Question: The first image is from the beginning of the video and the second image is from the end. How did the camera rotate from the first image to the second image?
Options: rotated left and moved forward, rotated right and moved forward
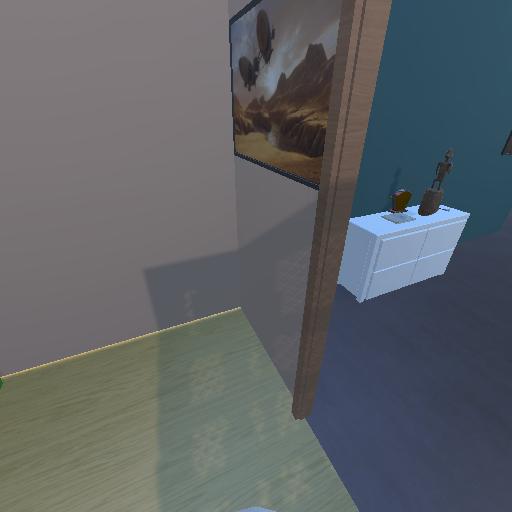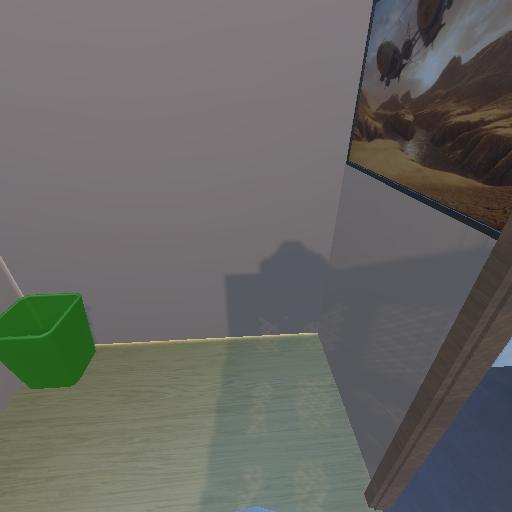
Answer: rotated left and moved forward